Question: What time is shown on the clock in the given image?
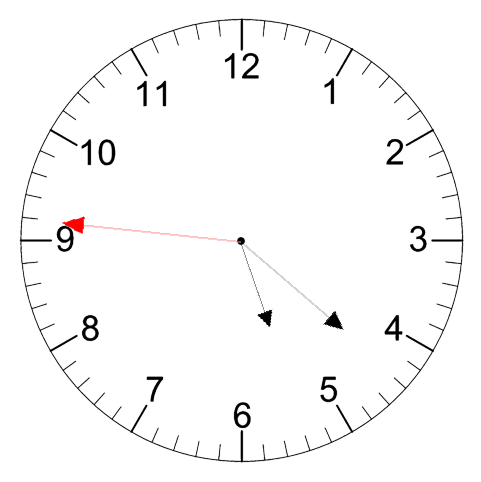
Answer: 05:21:46